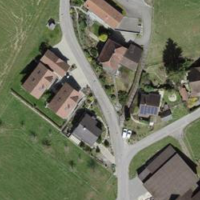
EUNIS habitat code: 54
Species observed at this site:
Cardamine pratensis